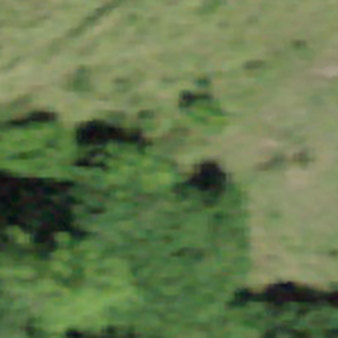
Label: other